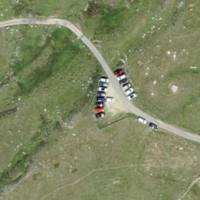
EUNIS habitat code: 26
Species observed at this site:
Aquila chrysaetos
Eriophorum angustifolium